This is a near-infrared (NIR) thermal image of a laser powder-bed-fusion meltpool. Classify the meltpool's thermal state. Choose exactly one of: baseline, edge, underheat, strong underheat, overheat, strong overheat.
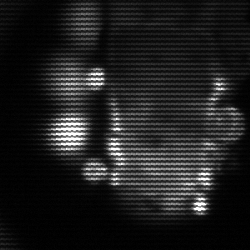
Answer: strong underheat